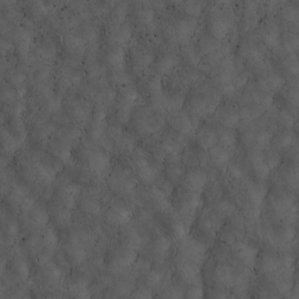
Label: non_frost